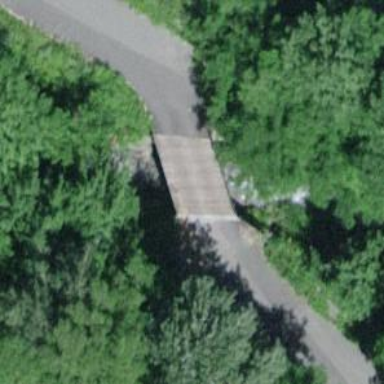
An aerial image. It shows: Residential road with bridge.